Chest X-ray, AP view. Patient: 47 years old, sex F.
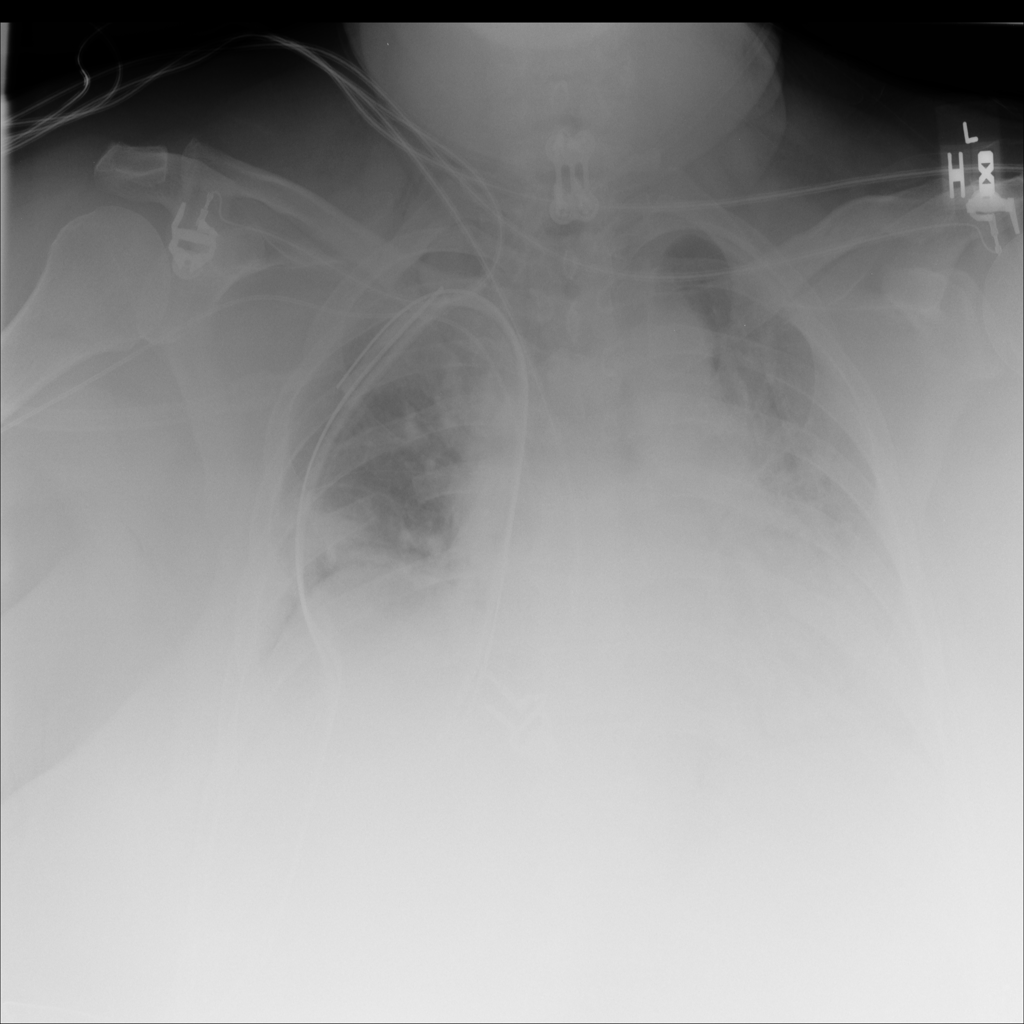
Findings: No Finding